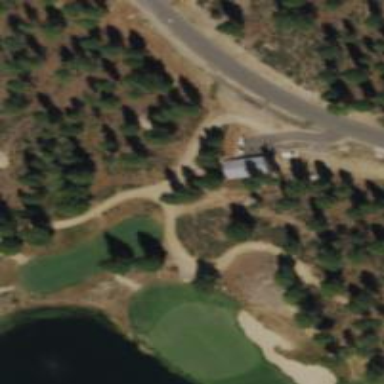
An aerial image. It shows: Pathway for golfing.